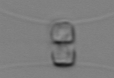
Label: Chaetoceros_similis